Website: walmart
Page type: payment
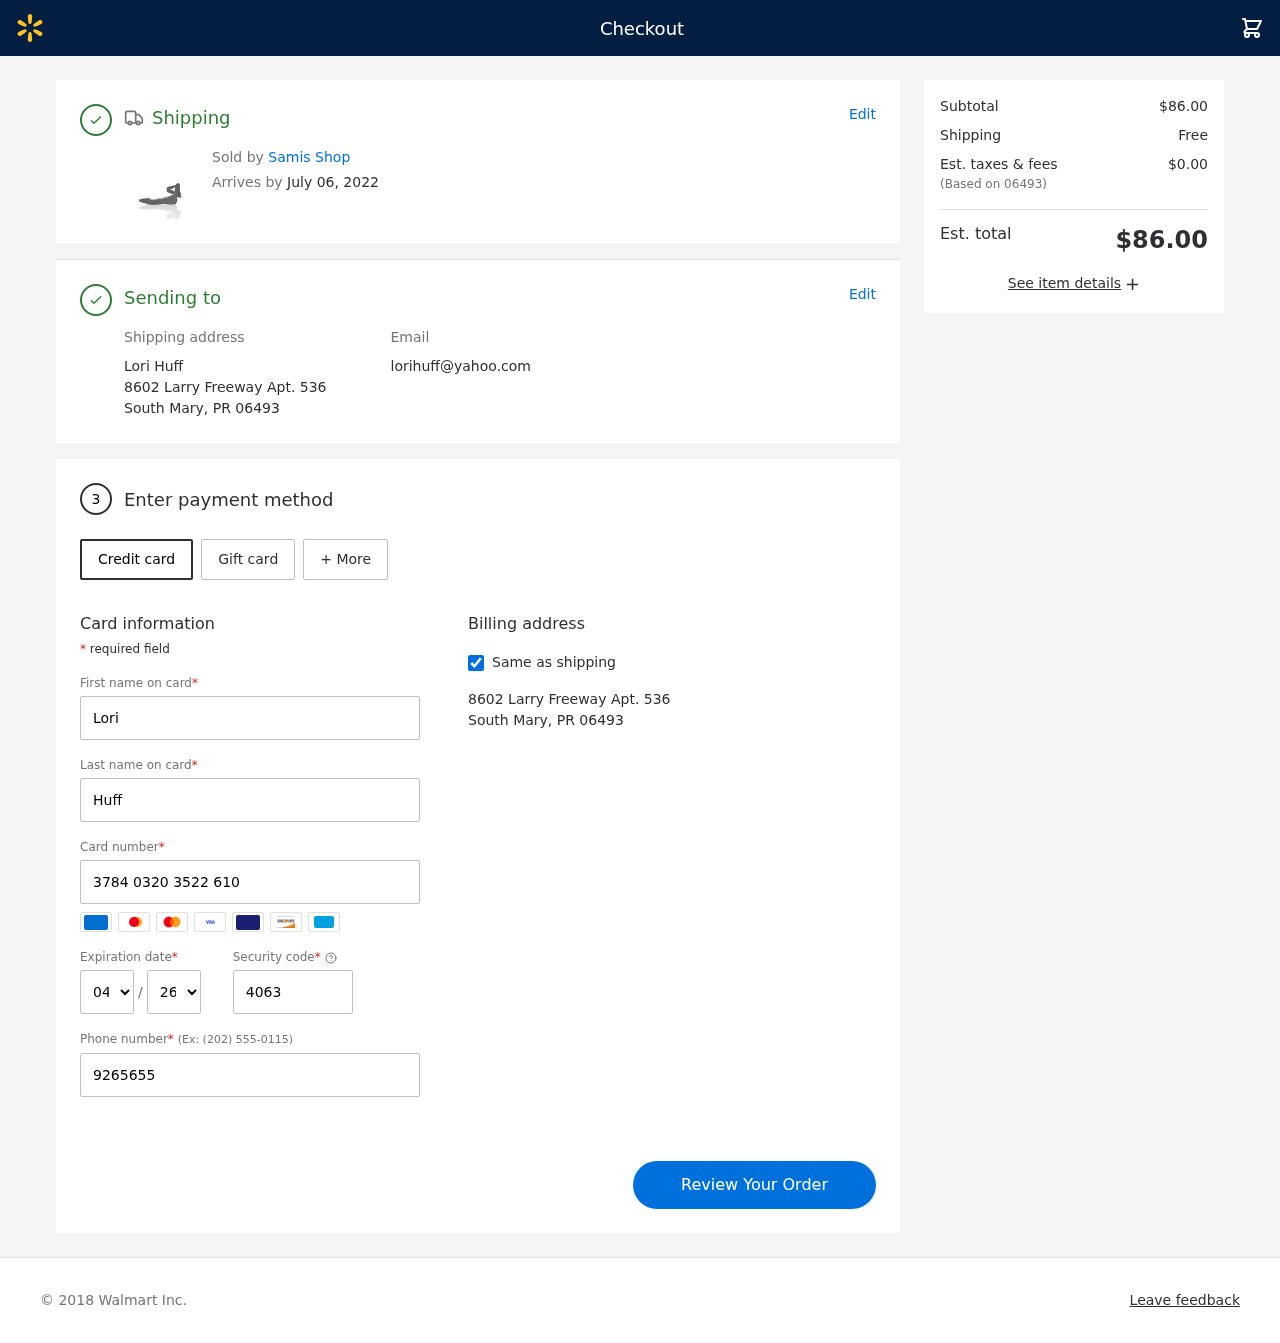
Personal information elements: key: PII_CARD_CVV
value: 4063
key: PII_CARD_EXPIRY_MONTH
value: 04
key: PII_CARD_EXPIRY_YEAR
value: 26
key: PII_CARD_NUMBER
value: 3784 0320 3522 610
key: PII_CITY_STATE_ZIP
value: South Mary, PR 06493
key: PII_EMAIL
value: lorihuff@yahoo.com
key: PII_FIRSTNAME
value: Lori
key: PII_FULLNAME
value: Lori Huff
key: PII_LASTNAME
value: Huff
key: PII_PHONE
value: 9265655621
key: PII_POSTCODE
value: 06493
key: PII_STREET
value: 8602 Larry Freeway Apt. 536
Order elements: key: ORDER_DELIVERY_DATE
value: July 06, 2022
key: ORDER_SUBTOTAL
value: $86.00
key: ORDER_SHIPPING_COST
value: Free
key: ORDER_TAX
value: $0.00
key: ORDER_TOTAL
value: $86.00